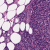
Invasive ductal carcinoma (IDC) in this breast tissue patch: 1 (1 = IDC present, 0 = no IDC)